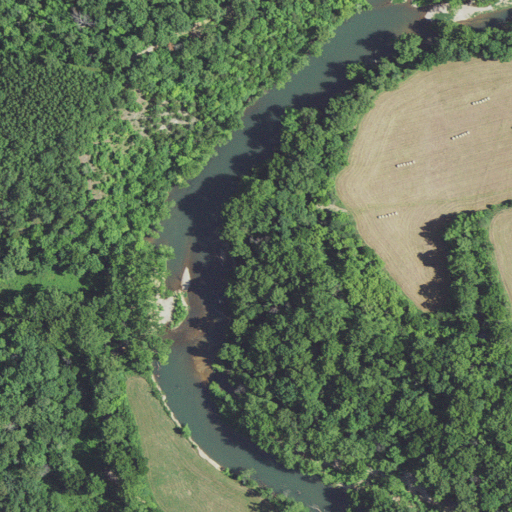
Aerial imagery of valley in Missouri named Sugarcamp Hollow containing deciduous forest, pasture, open water, mixed forest, grassland, and woody wetlands